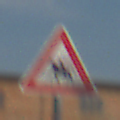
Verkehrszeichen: ReiterRechts
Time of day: MorningAfternoon
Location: Outdoor (Suburban)
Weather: PartlyCloudy
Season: NotSpecified
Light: Natural